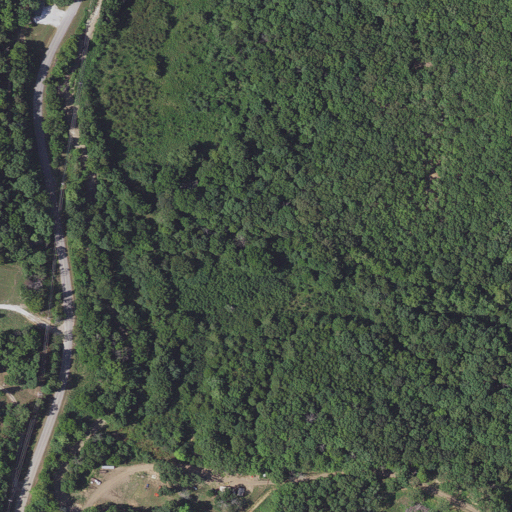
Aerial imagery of valley in Arkansas named Tom Ritter Hollow containing deciduous forest, mixed forest, pasture, open development, woody wetlands, and low intensity development